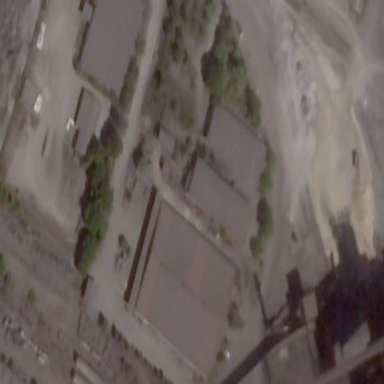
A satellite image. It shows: Industrial building.